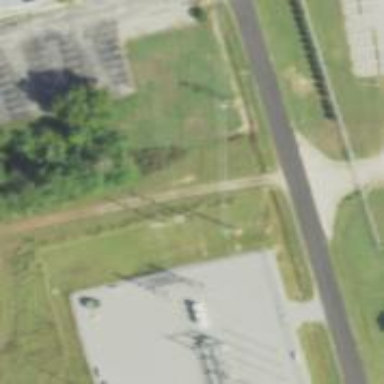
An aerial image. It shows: Power pole.